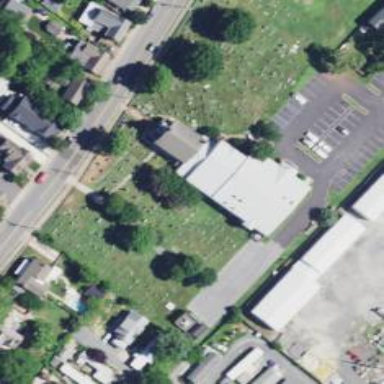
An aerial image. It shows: Graveyard.